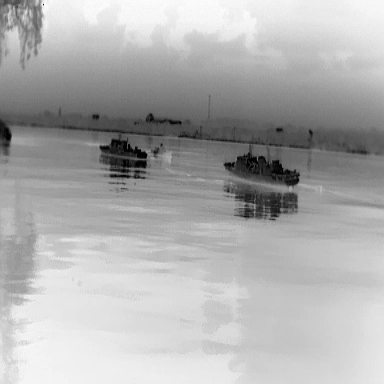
There are two warships in the infrared image.